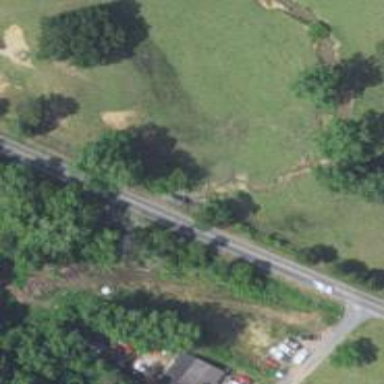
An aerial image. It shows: Culvert tunnel.